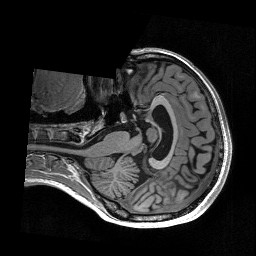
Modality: T1w
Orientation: axial